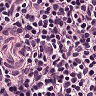
Metastatic tissue present: no